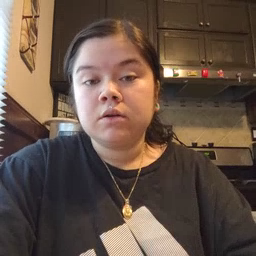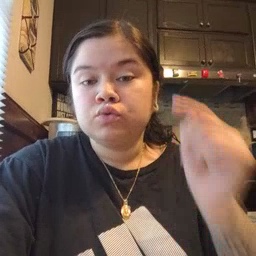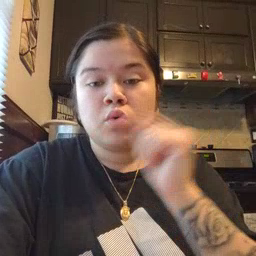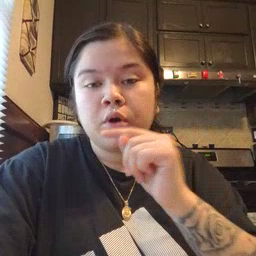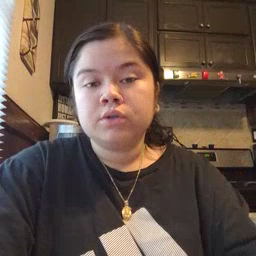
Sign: toothbrush